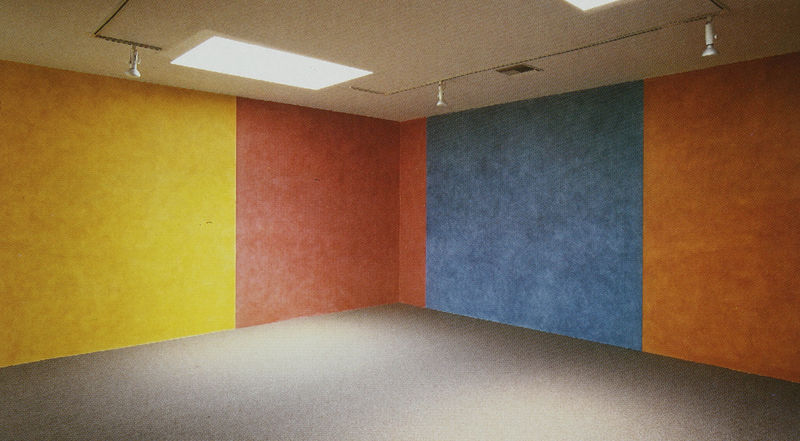
Titel: Installation Daniel Weinberg Gallery, L.A. - Seven wall parts - All one-, two-, and three-part combinations of the colors (I)
Künstler: Sol Lewitt
Institution: Im Besitz des Künstlers
Schlagwörter: blau, weiß, gelb, bunt, lampe, lampen, licht, orange, raum, zimmer, rot, wand, innenraum, boden, decke, farbig, ecke, fußboden, farben, tapete, wandmalerei, wände, installation, sol lewitt